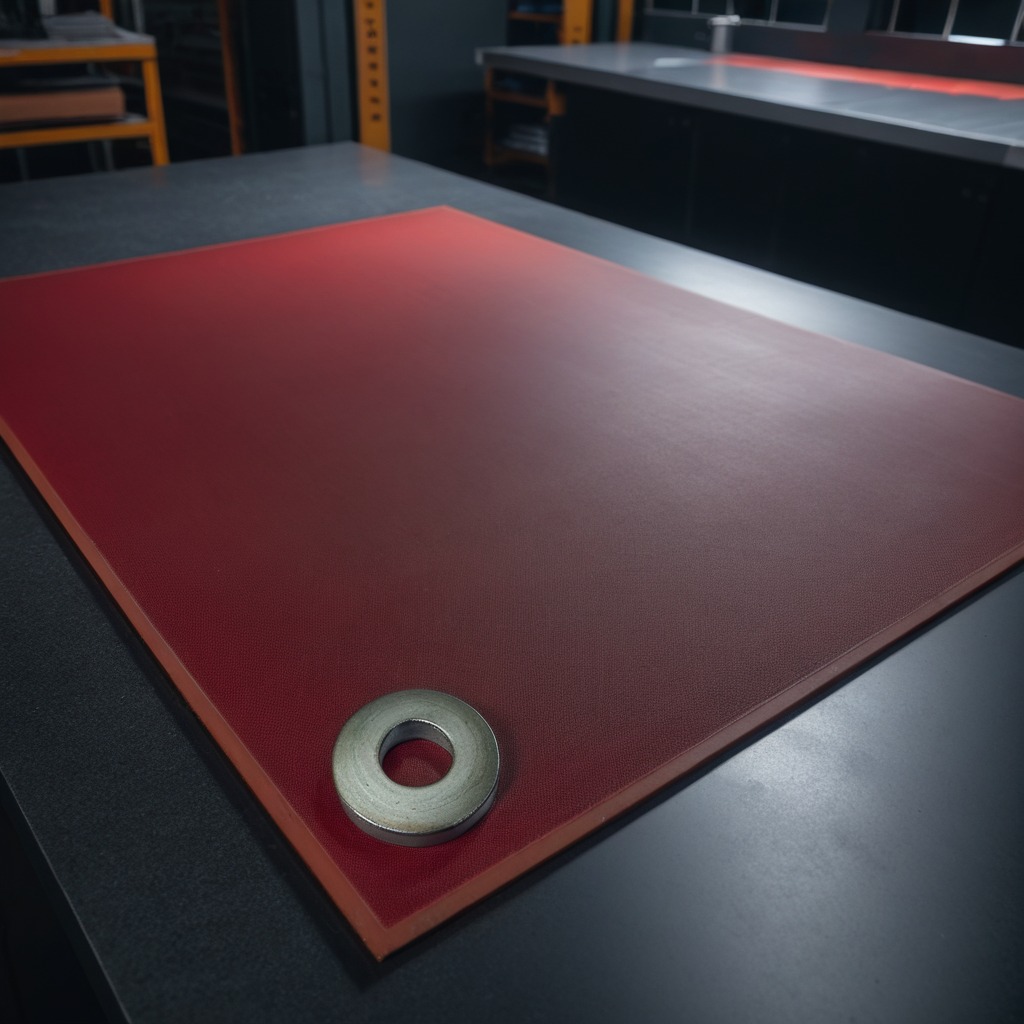
A flat metal washer lies on the tabletop.